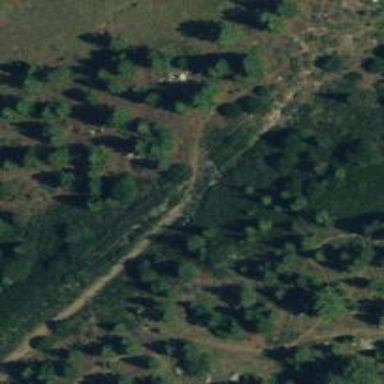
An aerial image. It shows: Path.